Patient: sex M, age 71
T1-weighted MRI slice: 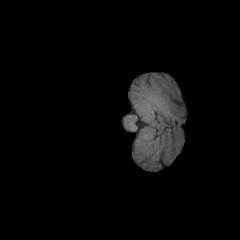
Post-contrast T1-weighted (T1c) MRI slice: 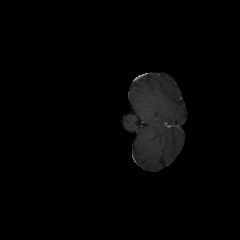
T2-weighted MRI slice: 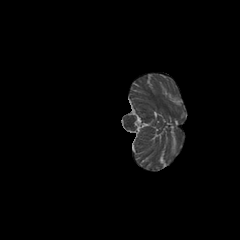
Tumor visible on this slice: no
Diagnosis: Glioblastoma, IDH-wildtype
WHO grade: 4